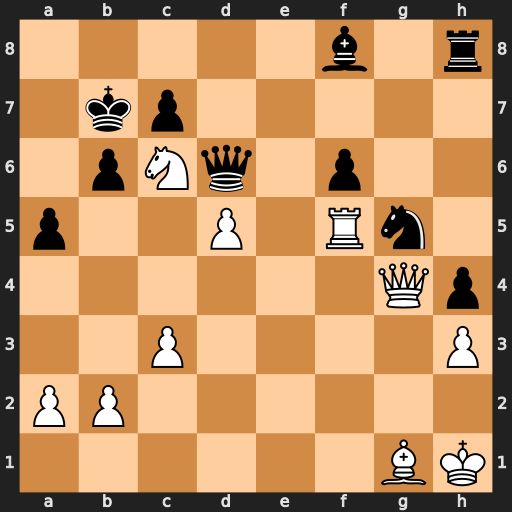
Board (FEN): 5b1r/1kp5/1pNq1p2/p2P1Rn1/6Qp/2P4P/PP6/6BK
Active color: w
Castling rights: -
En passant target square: -
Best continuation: Bh2 Qd7 Rxg5